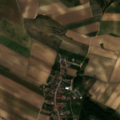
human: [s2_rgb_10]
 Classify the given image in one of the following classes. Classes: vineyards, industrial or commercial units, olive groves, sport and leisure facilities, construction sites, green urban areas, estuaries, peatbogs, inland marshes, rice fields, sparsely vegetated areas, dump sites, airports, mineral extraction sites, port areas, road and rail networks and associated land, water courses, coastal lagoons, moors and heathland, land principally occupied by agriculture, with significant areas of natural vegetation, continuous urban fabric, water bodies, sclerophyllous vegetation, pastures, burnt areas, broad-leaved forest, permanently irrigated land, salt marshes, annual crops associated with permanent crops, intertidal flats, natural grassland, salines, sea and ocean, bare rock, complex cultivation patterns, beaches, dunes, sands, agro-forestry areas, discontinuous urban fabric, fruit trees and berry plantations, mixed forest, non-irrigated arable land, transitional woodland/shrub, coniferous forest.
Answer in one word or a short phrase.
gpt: discontinuous urban fabric, non-irrigated arable land, land principally occupied by agriculture, with significant areas of natural vegetation